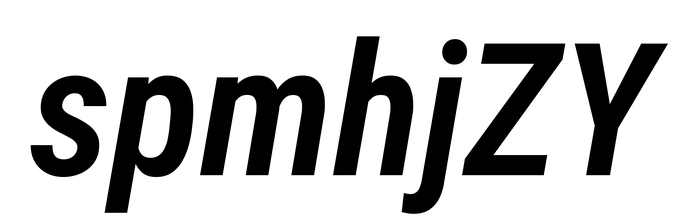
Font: Roboto-Italic_Condensed_SemiBold_Italic